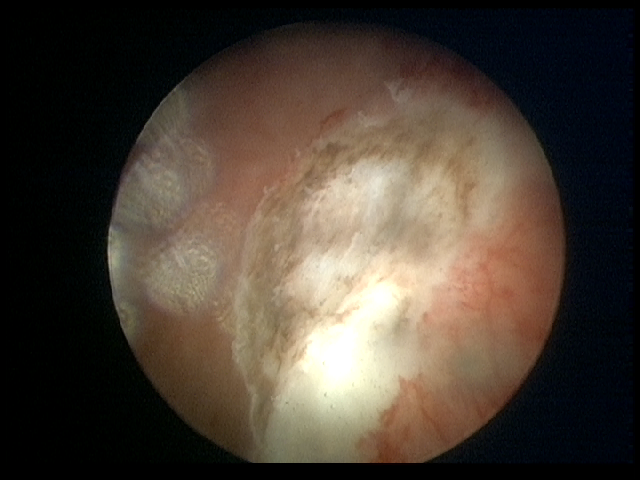
Modality: WLC
Class: Anatomical landmarks
Subclass: ResectionBed
Lesion: L1
Stage: Ta
Morphology: Papillary
Bladder cancer association: No